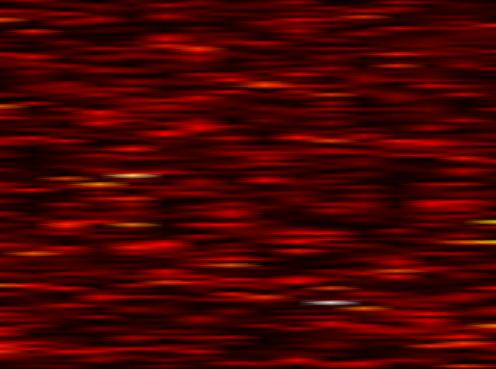
Label: FBMC